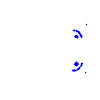
Particle: electron